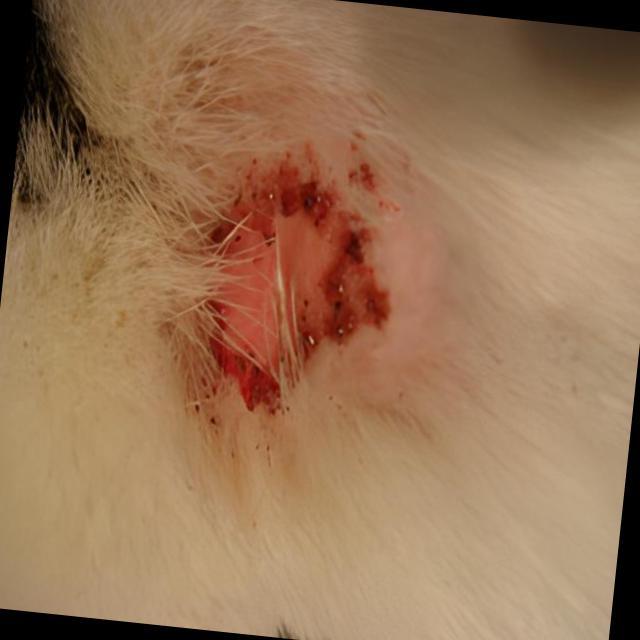
Canine ringworm (Dermatophytosis) — fungal infection caused by Microsporum or Trichophyton. Presents with circular alopecia, scaling, crusting, and broken hairs.